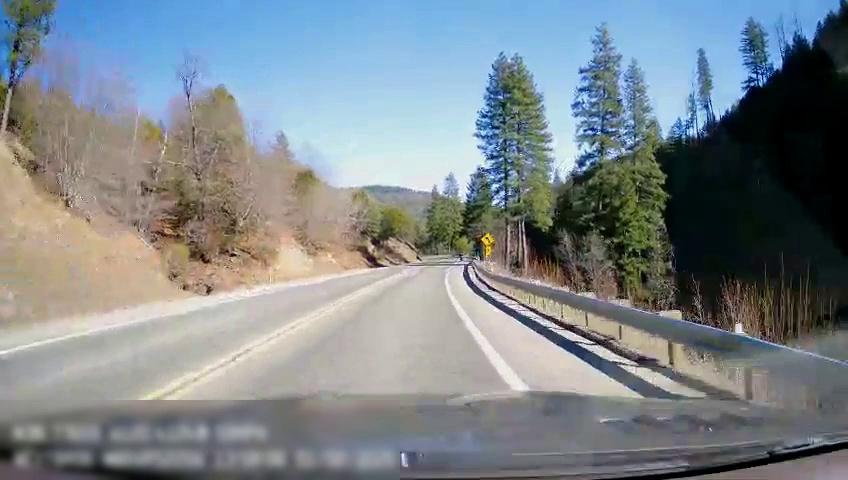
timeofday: Day
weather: Sunny
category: Drivable Space
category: Drivable Space
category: Lanes | Opposite Lane
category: Lanes | Current Lane
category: Lanes | Opposite Lane
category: Lanes | Current Lane
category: Traffic | Signs
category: Traffic | Signs